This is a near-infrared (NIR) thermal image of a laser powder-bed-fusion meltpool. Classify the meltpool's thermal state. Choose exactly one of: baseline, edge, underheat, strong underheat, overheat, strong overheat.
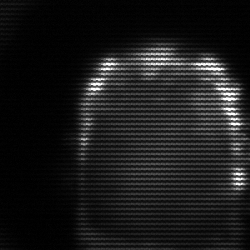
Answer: baseline